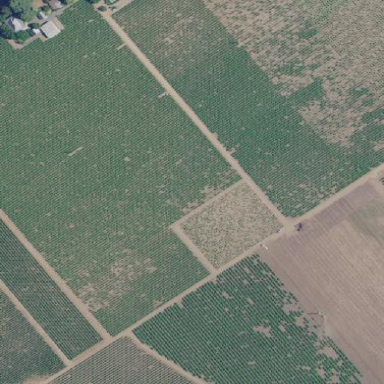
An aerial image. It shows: Vineyard where grapes are grown.